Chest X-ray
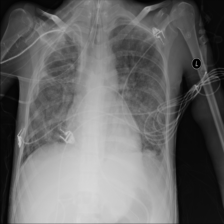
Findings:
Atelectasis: negative
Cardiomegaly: negative
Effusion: negative
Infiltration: negative
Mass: negative
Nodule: negative
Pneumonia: negative
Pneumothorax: negative
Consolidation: negative
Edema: negative
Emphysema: negative
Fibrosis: negative
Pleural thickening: negative
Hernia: negative